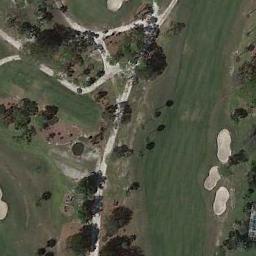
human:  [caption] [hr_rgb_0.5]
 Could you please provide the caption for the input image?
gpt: There are more than a dozen bunkers and winding paths in this area .

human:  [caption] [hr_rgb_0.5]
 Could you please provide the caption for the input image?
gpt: There are a few bunkers and a few paths on the large green lawn on the golf course and many trees .

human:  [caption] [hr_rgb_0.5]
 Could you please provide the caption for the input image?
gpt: Many trees are near the golf course .

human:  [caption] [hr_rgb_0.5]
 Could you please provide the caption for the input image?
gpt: The golf course has some fairways, Roads, Barrier trees and sandpits .

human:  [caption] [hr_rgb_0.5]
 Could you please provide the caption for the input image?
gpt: There are some bunkers and some bare lawns on the golf course .